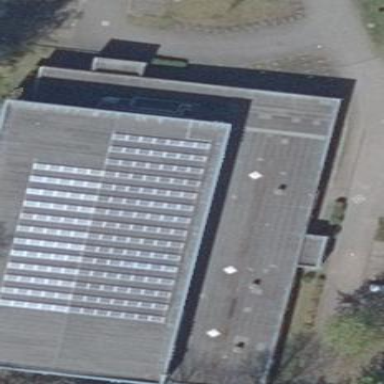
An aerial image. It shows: Part of building.